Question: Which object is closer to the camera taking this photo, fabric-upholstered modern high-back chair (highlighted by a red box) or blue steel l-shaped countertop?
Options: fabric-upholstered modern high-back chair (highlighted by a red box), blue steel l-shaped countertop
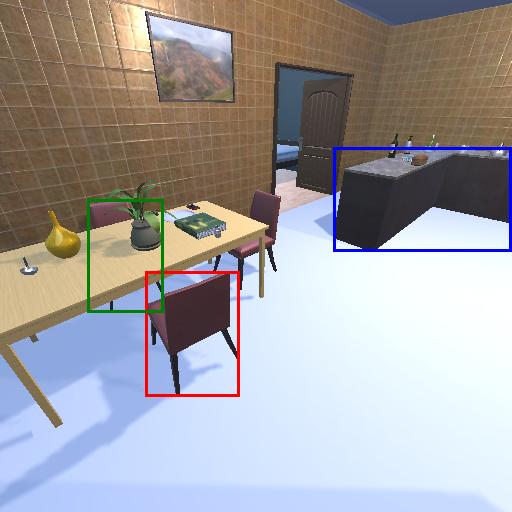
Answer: fabric-upholstered modern high-back chair (highlighted by a red box)